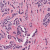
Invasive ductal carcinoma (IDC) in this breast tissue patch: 1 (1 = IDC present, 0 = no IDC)